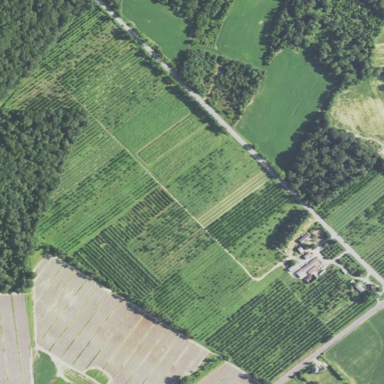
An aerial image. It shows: Orchard.